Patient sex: M
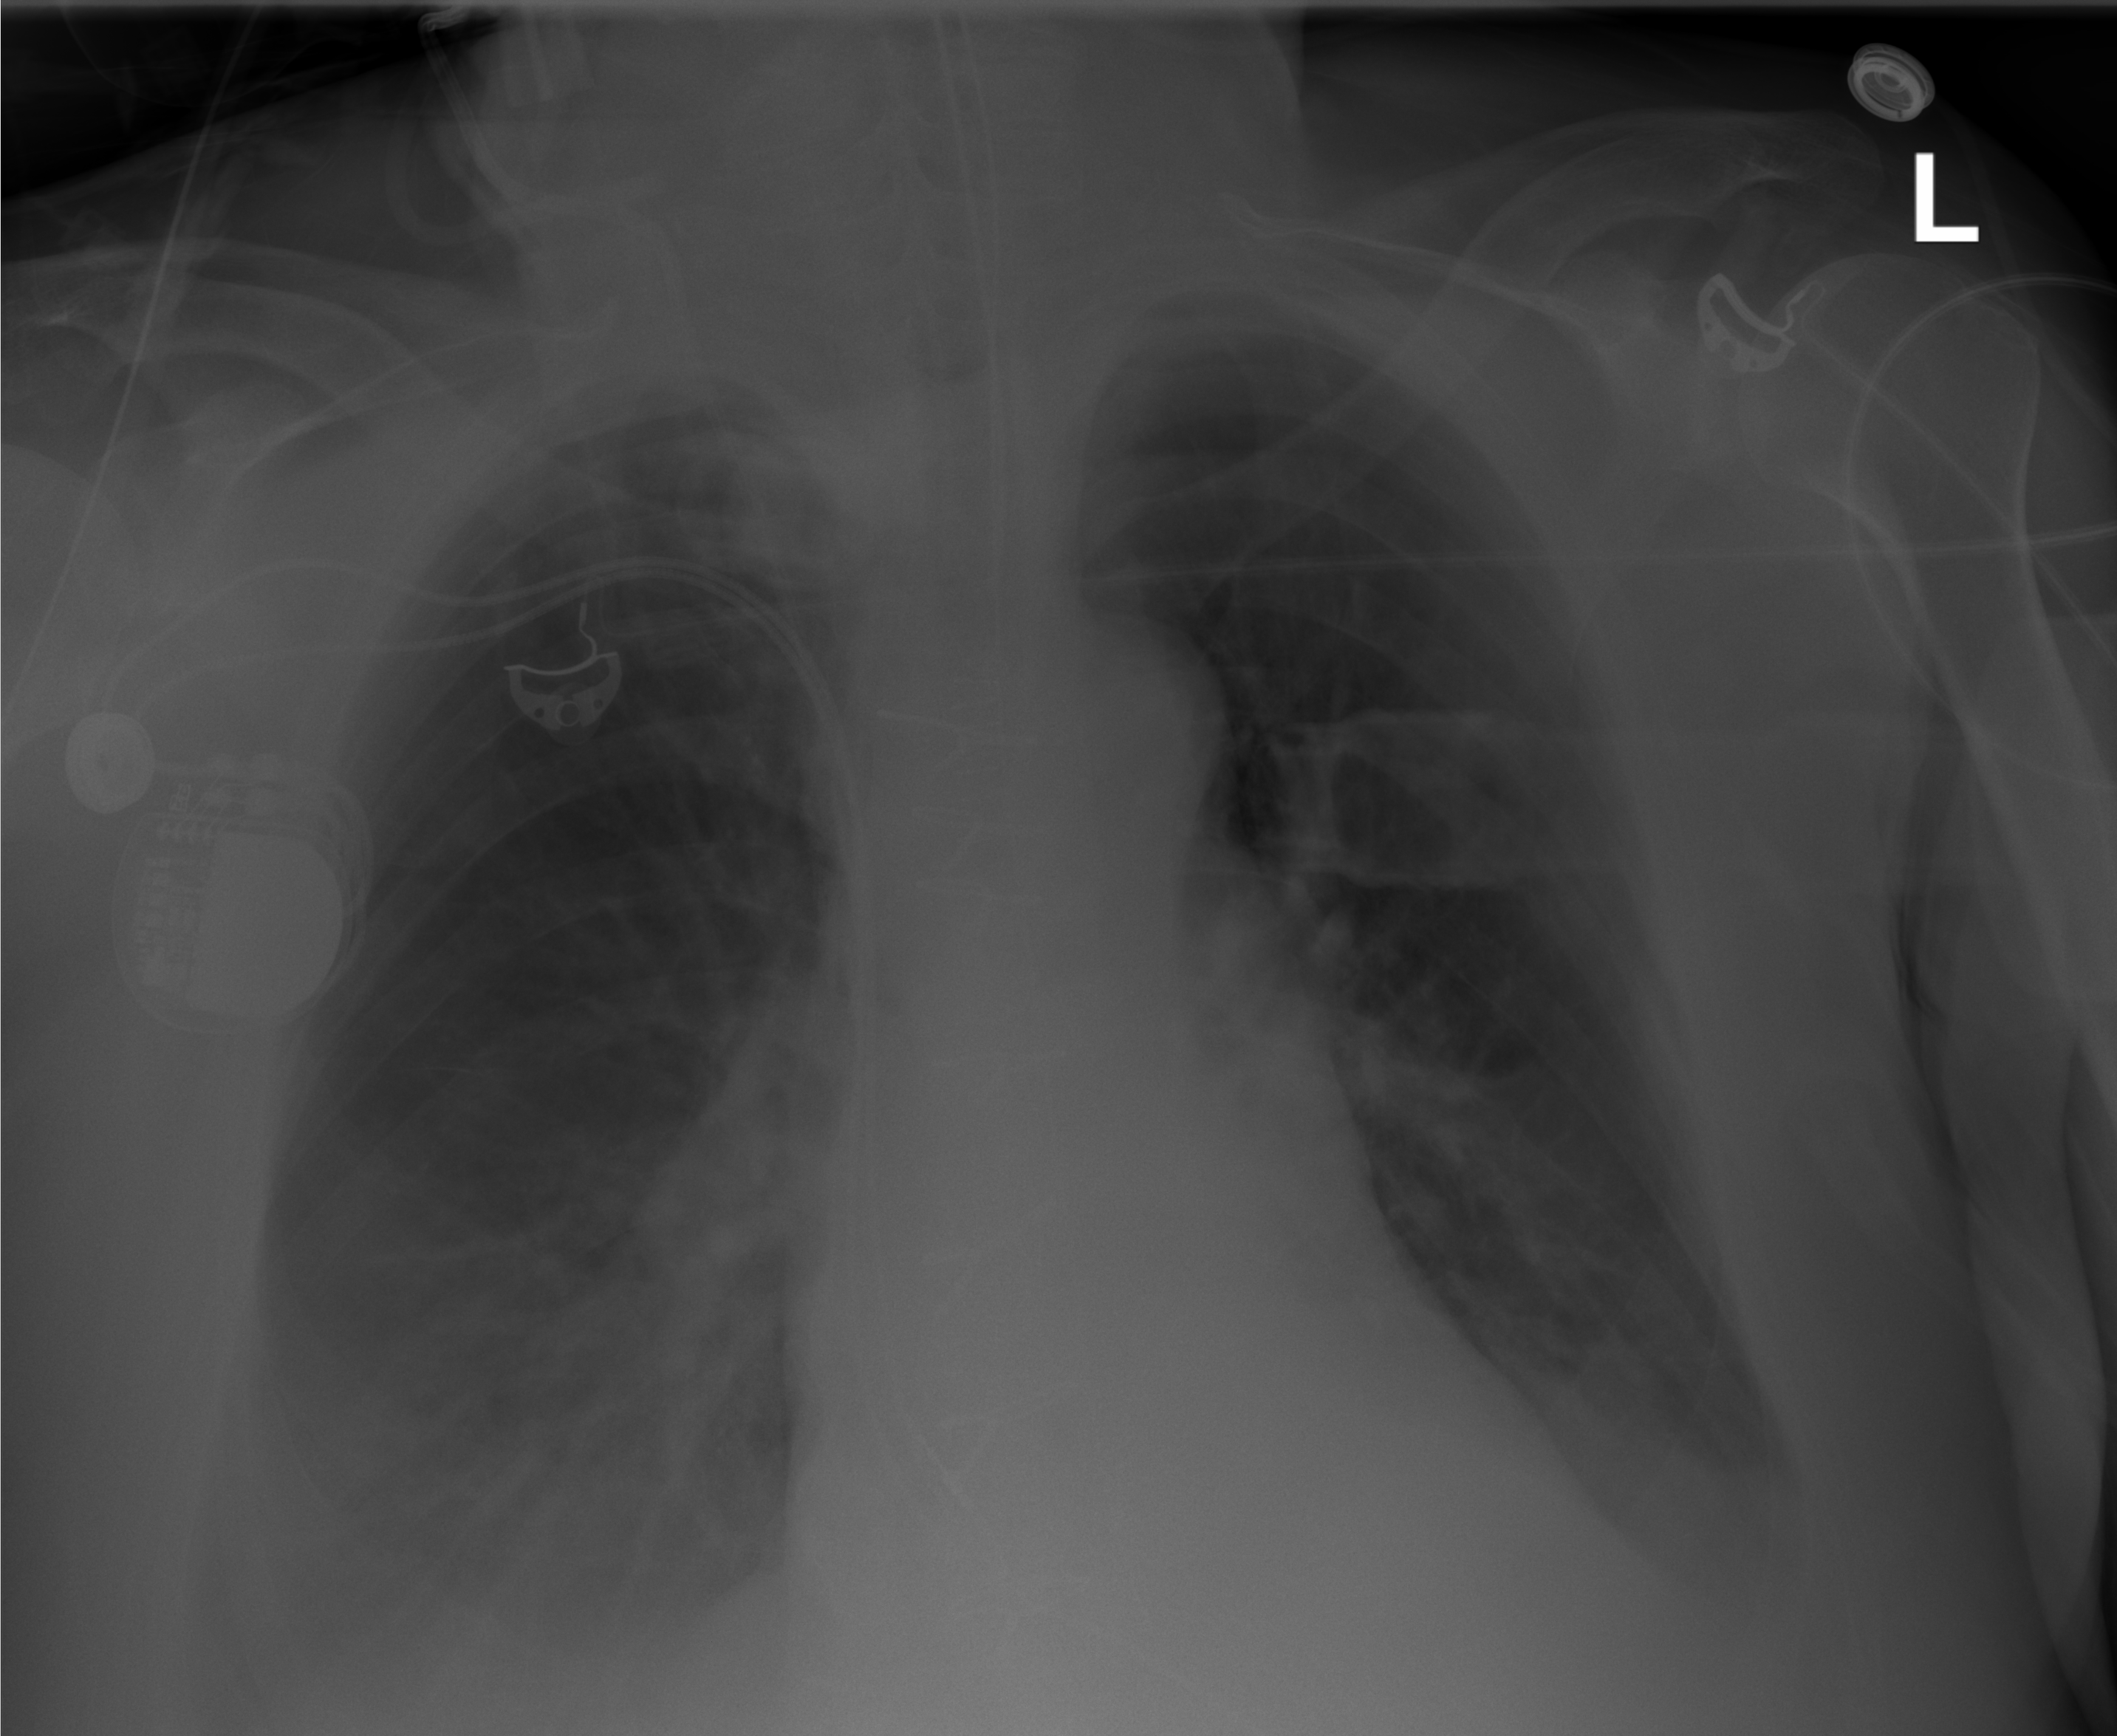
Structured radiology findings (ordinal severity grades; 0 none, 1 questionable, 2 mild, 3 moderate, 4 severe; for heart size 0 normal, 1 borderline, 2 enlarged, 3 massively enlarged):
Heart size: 2
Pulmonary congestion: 0
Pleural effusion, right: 2
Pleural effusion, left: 1
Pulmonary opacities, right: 0
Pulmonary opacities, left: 0
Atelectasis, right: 2
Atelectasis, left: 0